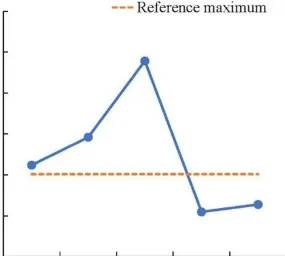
(A) Serum ALT concentrations in a 4-year-old, female spayed American Bulldog with hepatic enzymopathy. Nutrition consult occurred at month 0. The patient was eating diets with different copper content. At the time of nutrition consult, the patient was eating an unbalanced diet with copper content below the minimum recommended by NRC, this coincides with the ALT values falling within normal reference ranges.
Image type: chart (chart)